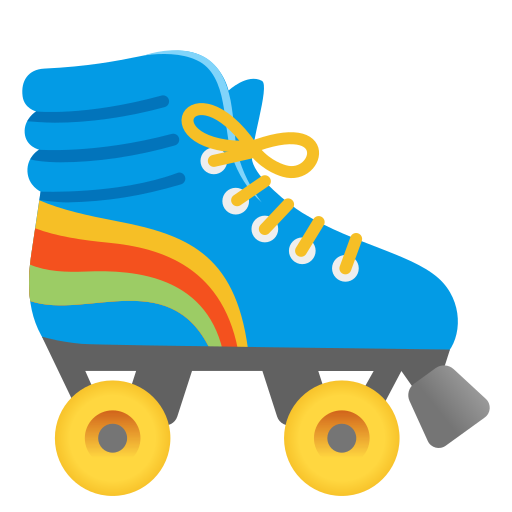
Emoji: 🛼